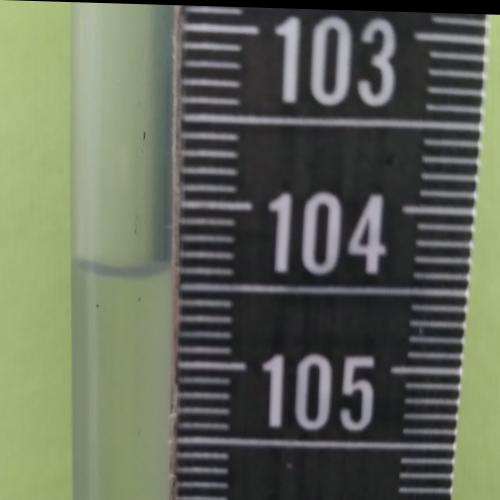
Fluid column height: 104.4 cm